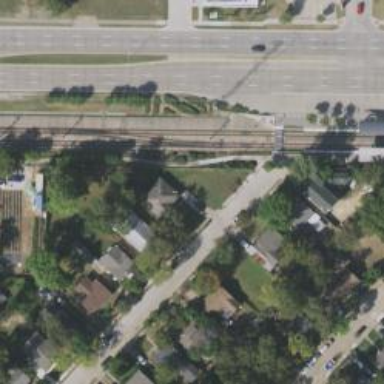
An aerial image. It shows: Light rail railway with electrified contact line.